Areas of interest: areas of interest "Theater"
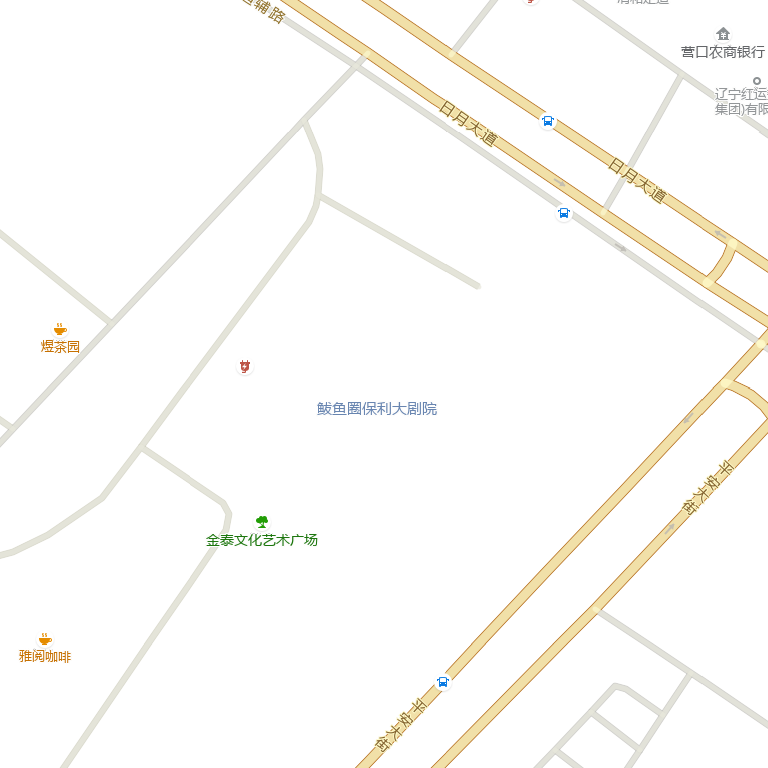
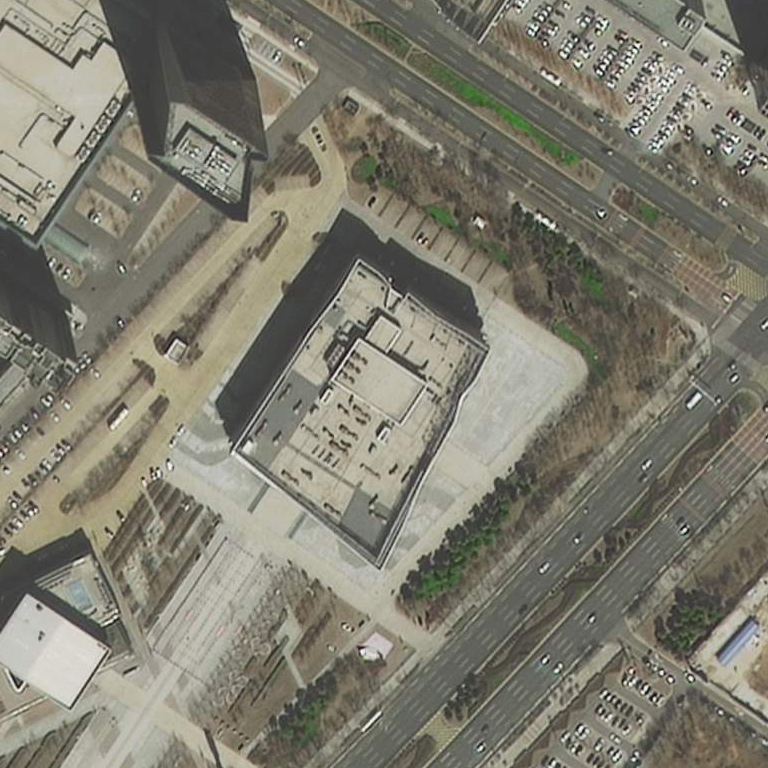